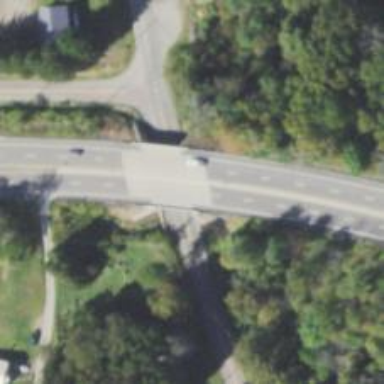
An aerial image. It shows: Primary highway bridge that is also expressway.